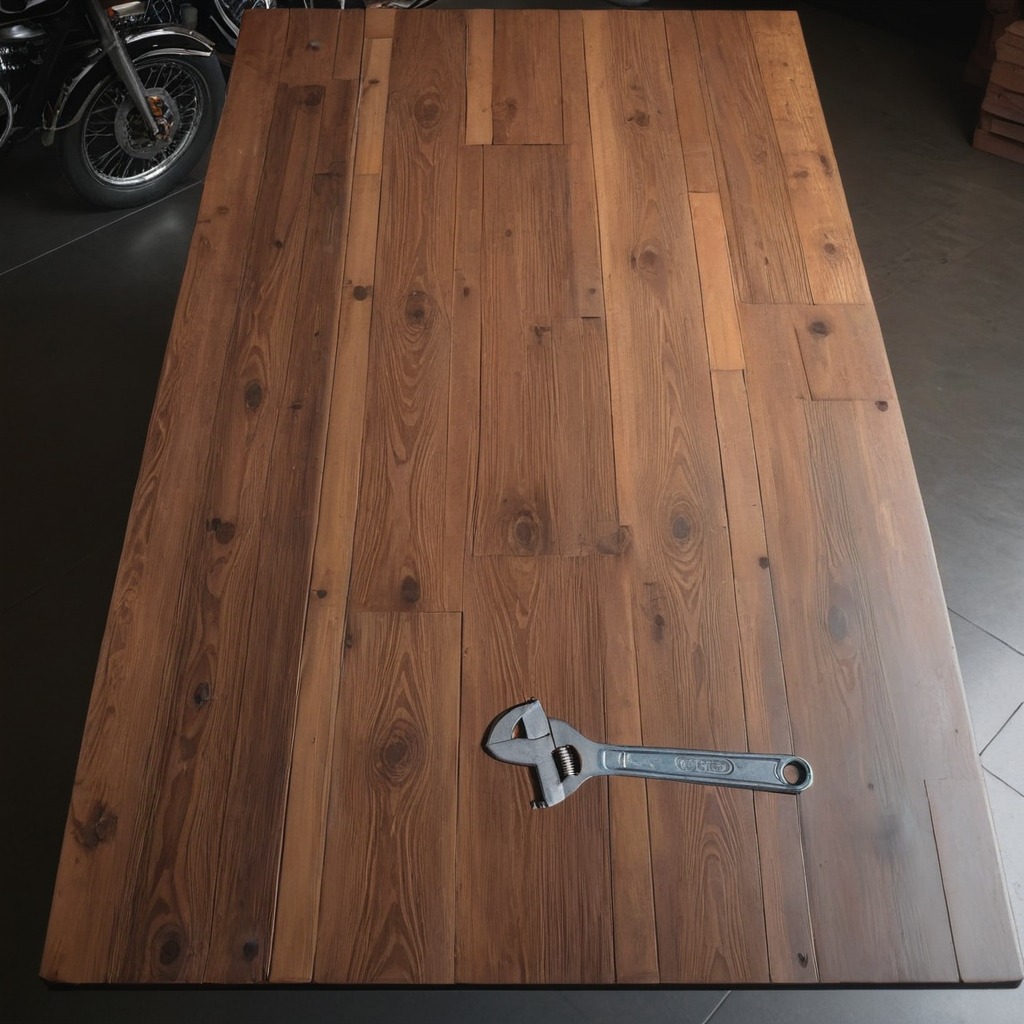
An wrench is lying on an oil-spilled wooden table in a vintage motorcycle garage.